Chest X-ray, AP view. Patient: 51 years old, sex F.
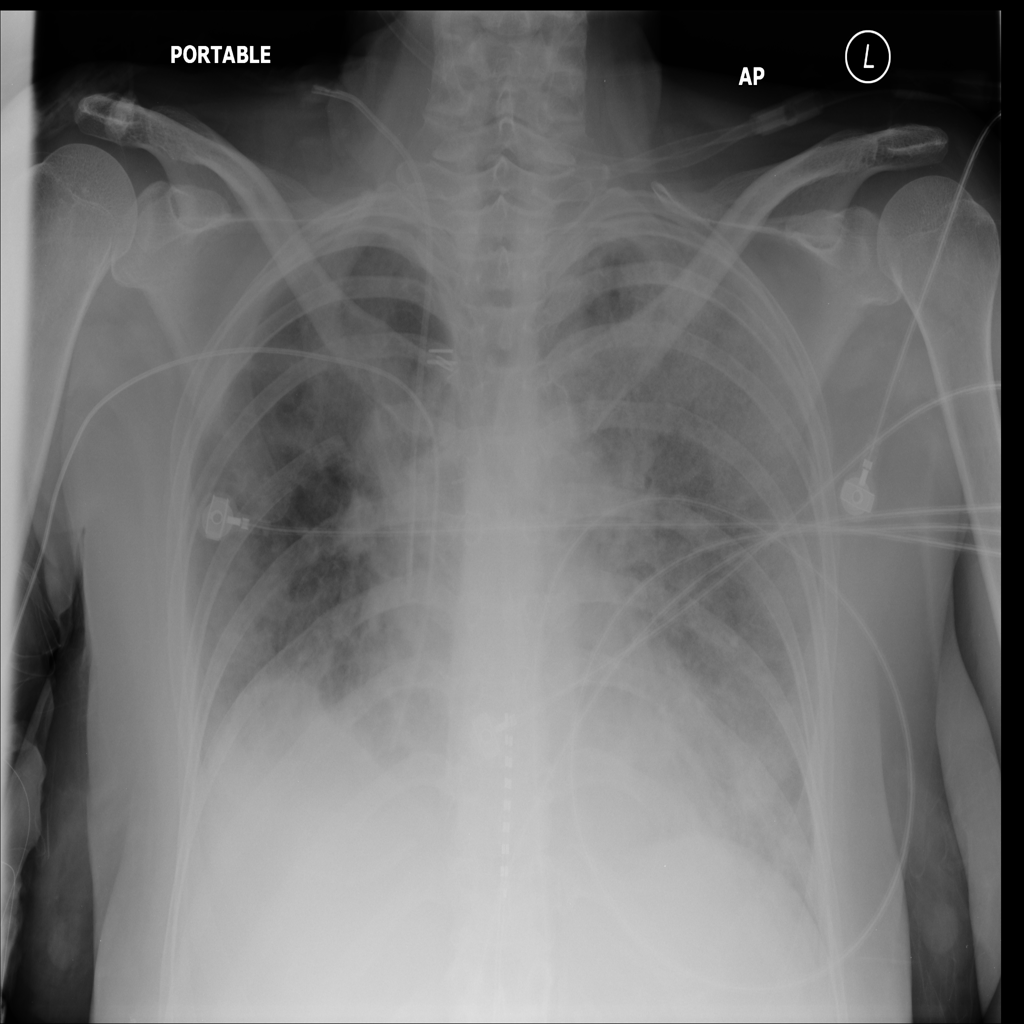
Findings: Consolidation, Nodule